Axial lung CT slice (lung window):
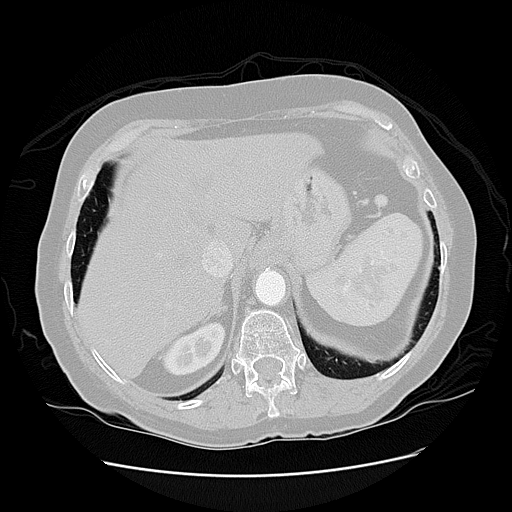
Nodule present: no